RGB frame:
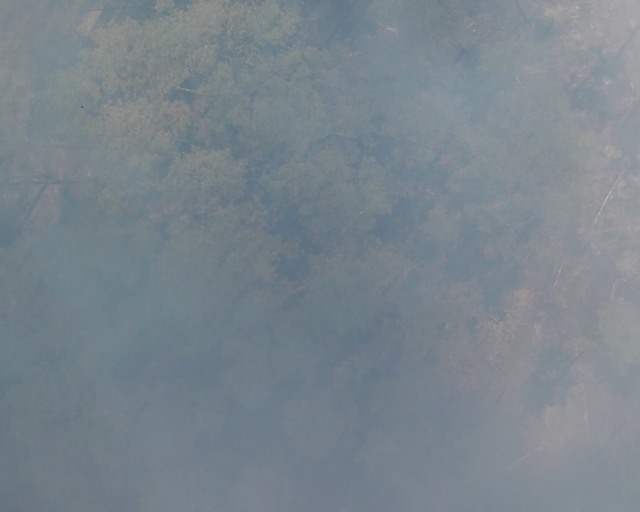
Thermal frame:
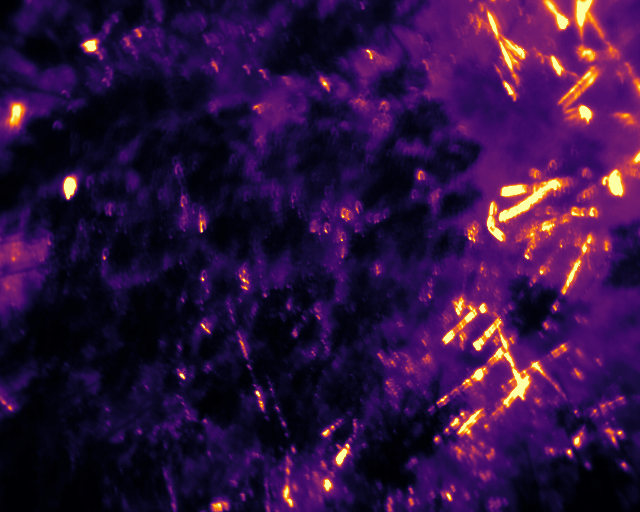
Captured: 2026-02-27 02:40:48
Pixels at or above 80 °C: 6166 (fraction of frame: 0.01882)